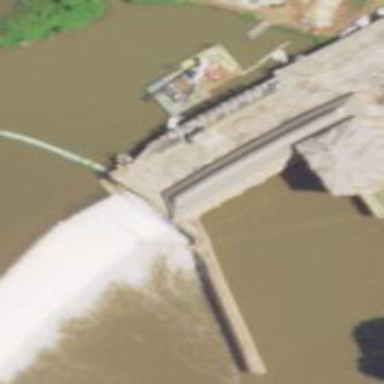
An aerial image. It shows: Hydro power generator utilizing water storage as its method.